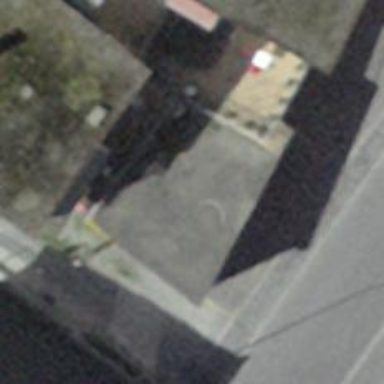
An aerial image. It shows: Cafe.